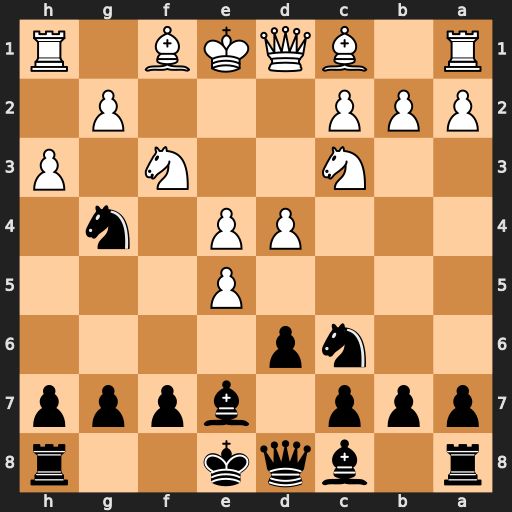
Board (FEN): r1bqk2r/ppp1bppp/2np4/4P3/3PP1n1/2N2N1P/PPP3P1/R1BQKB1R
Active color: b
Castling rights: KQkq
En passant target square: -
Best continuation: Bh4+ Kd2 Nf2